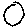
Label: circle